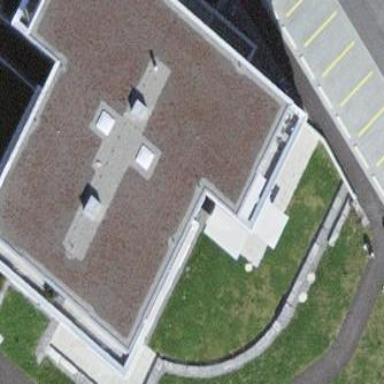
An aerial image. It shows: Building.